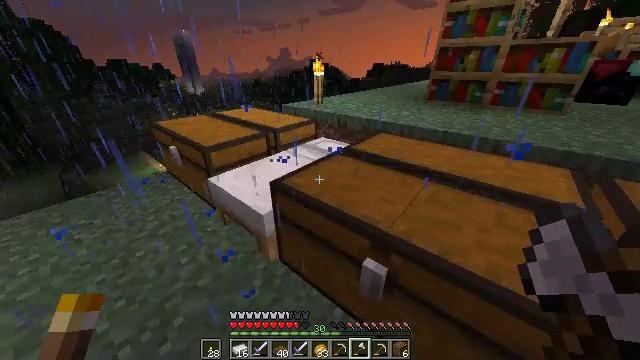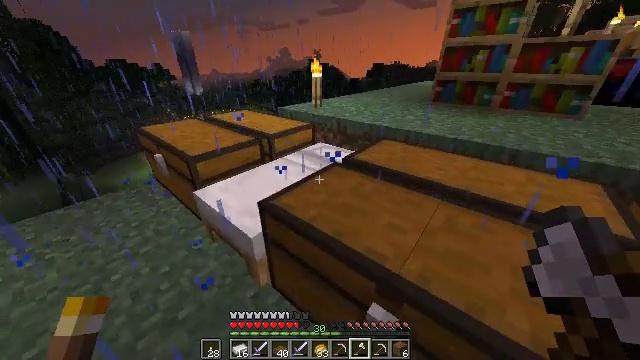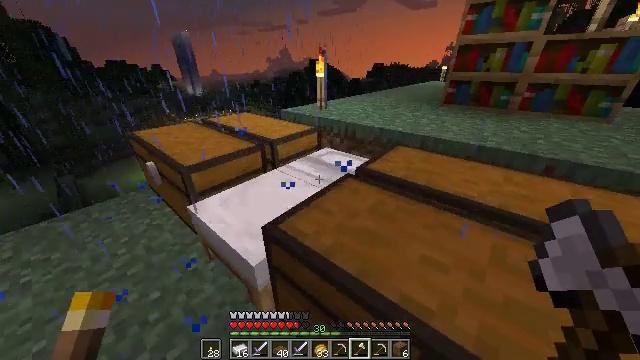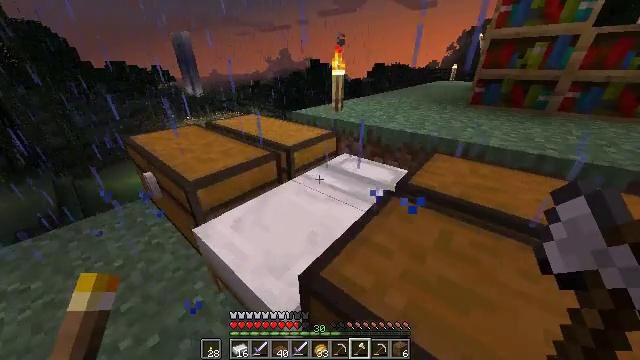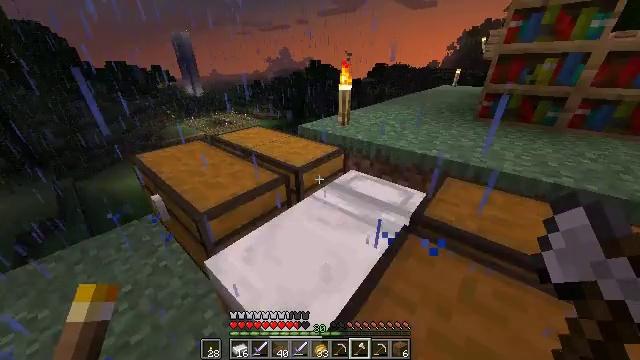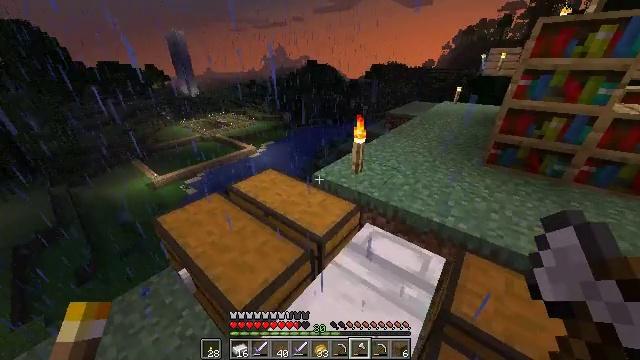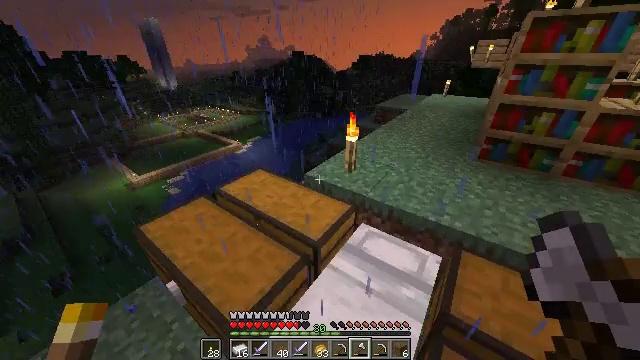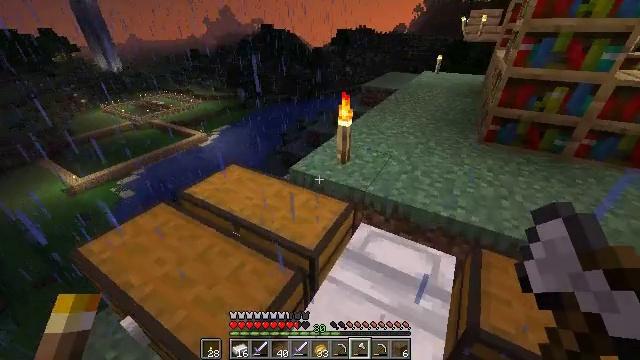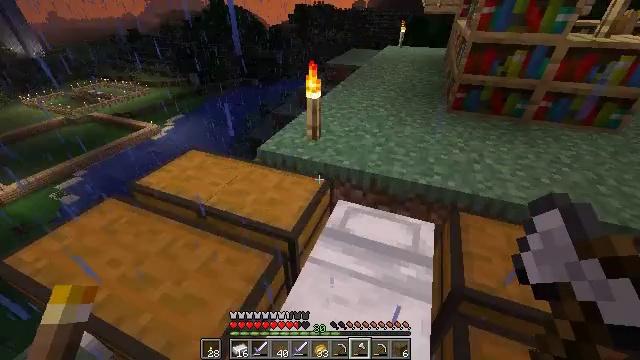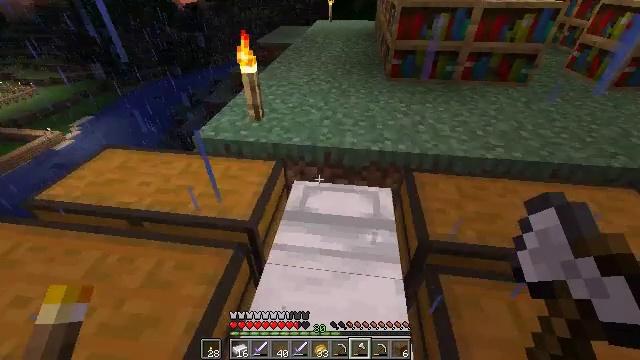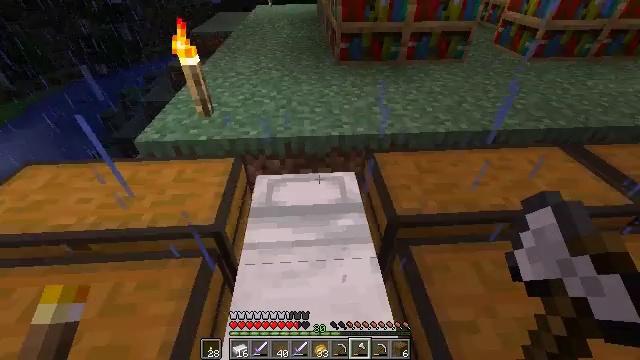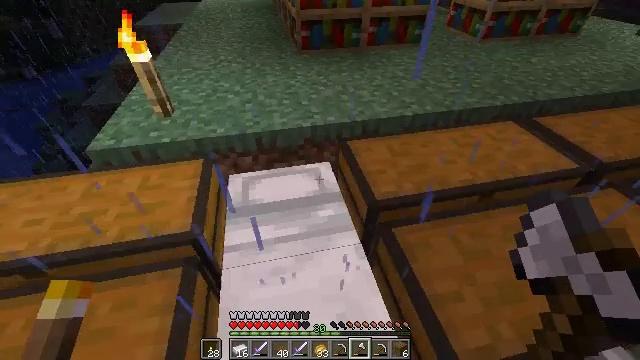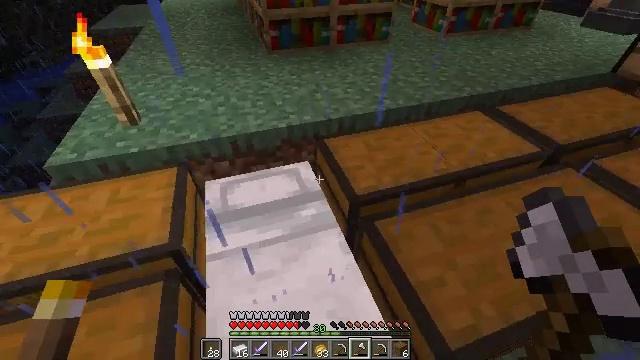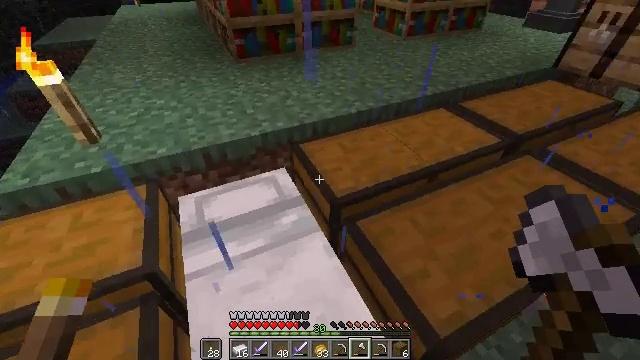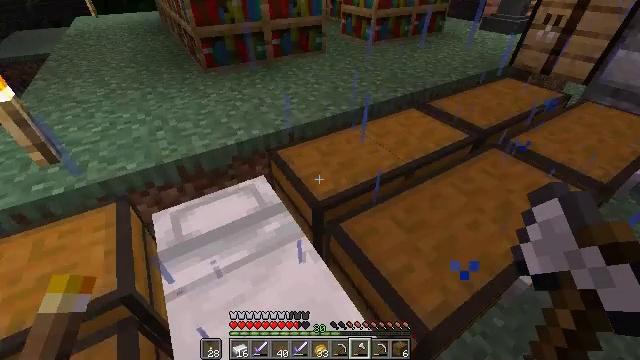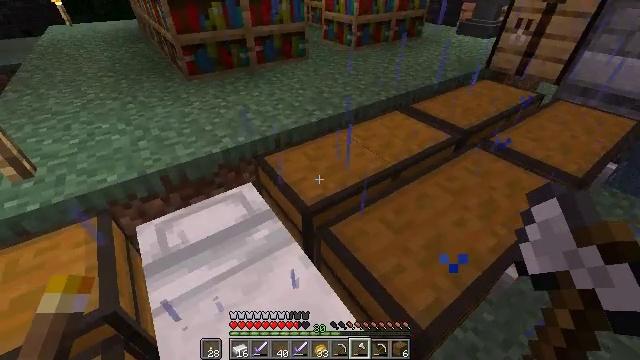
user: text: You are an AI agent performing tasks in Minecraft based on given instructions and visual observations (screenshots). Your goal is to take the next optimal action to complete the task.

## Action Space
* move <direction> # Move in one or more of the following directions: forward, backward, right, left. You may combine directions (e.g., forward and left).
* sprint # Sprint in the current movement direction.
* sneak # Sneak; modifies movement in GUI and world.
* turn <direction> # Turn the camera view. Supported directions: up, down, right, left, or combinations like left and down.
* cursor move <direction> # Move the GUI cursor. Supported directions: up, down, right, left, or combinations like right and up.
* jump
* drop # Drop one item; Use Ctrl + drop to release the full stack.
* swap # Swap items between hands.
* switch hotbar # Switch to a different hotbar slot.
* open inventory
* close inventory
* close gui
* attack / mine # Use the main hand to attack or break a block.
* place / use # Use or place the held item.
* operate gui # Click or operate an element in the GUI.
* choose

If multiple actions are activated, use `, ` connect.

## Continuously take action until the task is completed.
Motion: motion action
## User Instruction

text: Open the crafting table menu to craft a grindstone.
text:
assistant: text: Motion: move forward and move left
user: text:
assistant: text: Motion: move forward and move left
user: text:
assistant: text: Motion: move forward and move left
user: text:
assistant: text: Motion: move forward and move left
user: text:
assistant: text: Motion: move forward and move left, turn right
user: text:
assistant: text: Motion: move forward, turn right and down
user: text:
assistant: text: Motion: turn right and down
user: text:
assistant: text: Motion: turn right and down
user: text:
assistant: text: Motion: turn right and down
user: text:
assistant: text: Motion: turn right and down
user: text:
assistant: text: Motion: turn right and down
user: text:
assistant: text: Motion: turn right
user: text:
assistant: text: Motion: turn right and up
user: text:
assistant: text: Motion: turn right and up
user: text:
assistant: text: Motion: turn right and up
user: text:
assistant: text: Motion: no_op
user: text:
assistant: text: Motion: no_op
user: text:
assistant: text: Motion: no_op
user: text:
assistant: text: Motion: no_op
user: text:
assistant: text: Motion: no_op
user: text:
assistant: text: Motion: turn left and down
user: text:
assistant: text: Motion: turn left and down
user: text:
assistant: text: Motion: turn left and down
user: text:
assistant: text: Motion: turn left and down
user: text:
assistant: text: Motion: use / place
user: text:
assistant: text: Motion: use / place
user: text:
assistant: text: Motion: use / place
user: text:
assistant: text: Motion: use / place
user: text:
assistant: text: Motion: use / place
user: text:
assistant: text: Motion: no_op